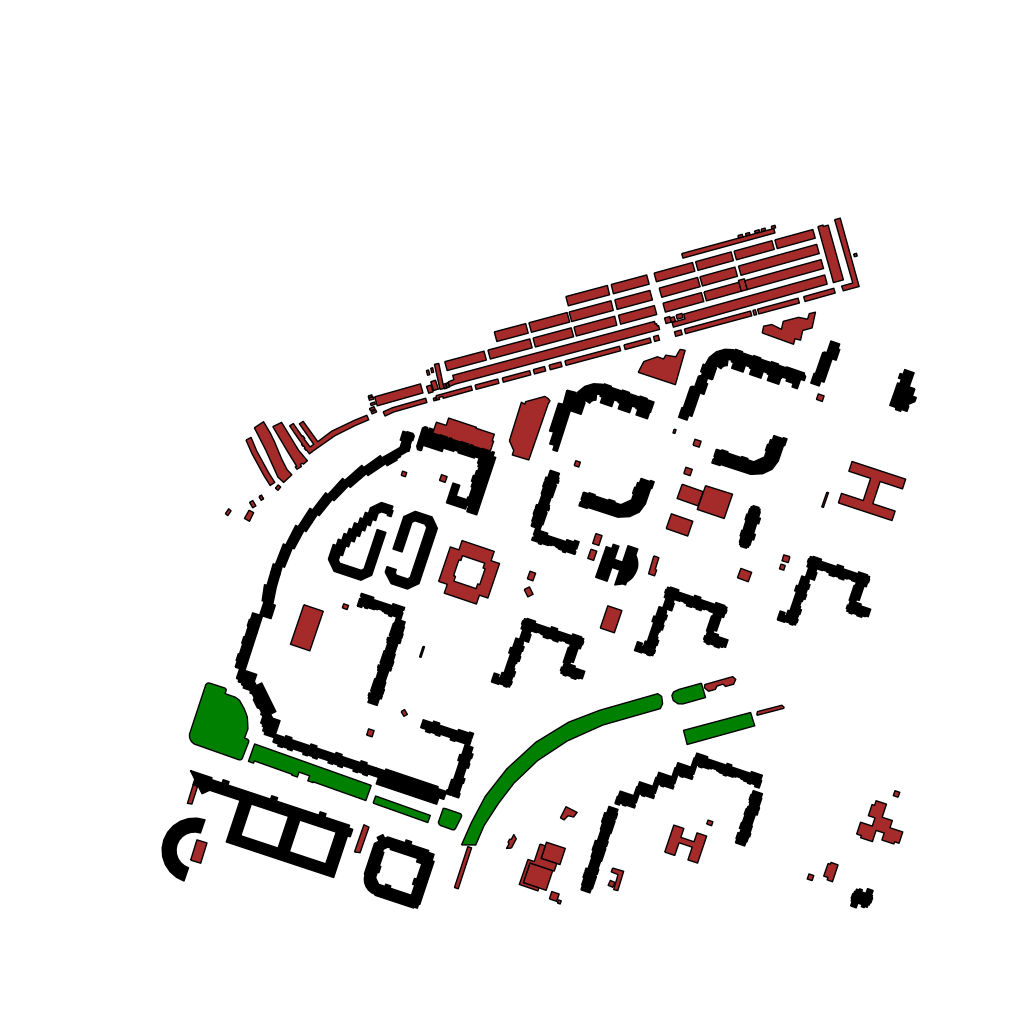
Tags: overhead vector_map, business, recreation, residential, special, modern, soviet, high_rise, individual_rise, low_rise, density_2, Building, Facility, Park, 1.0 km²